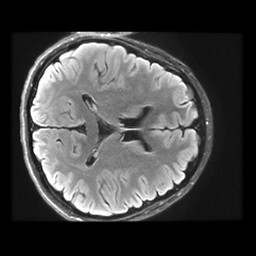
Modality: FLAIR
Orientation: axial
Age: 21
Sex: female
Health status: healthy
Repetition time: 12 s
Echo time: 0.09782 s